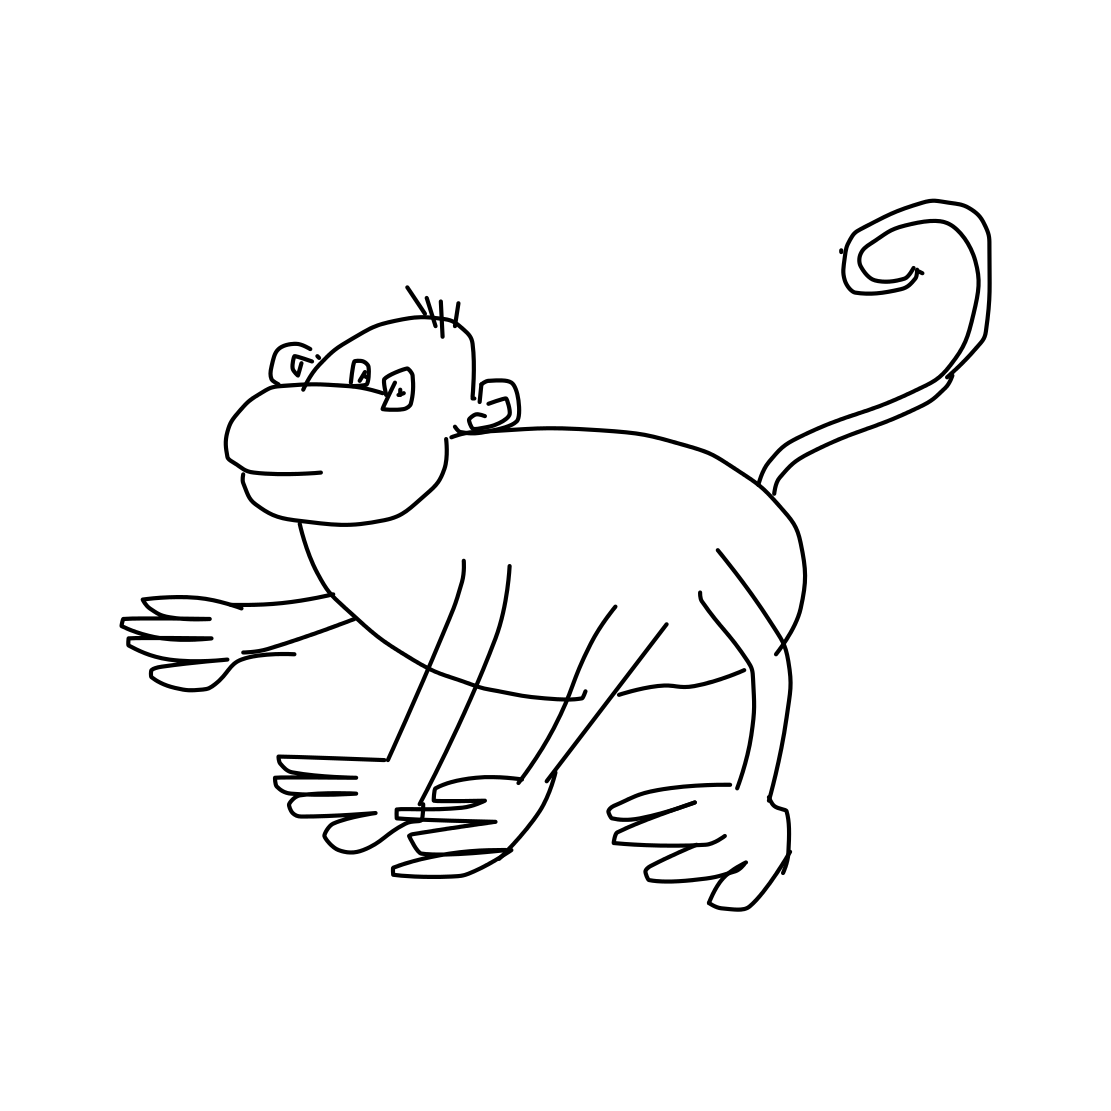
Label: monkey